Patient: sex F, age 56
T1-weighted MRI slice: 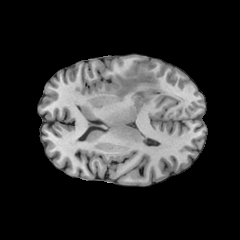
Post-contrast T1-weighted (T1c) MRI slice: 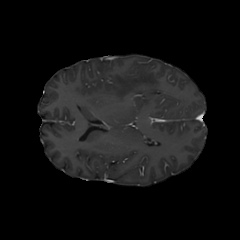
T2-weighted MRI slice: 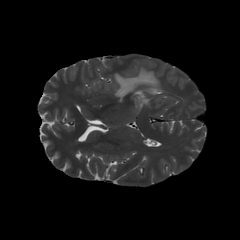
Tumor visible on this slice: yes
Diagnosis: Glioblastoma, IDH-wildtype
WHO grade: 4